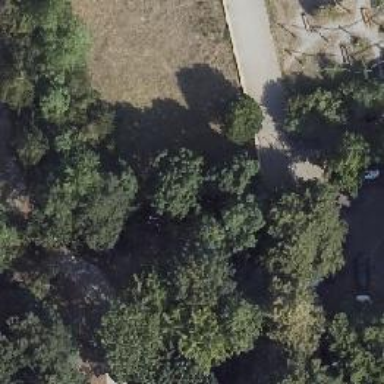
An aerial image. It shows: Broadleaved deciduous tree located in park.